Interaction volume radius: 5 \u00c5
Interaction volume height: 25 \u00c5
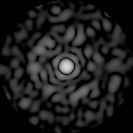
Disorder parameter: 0.8455